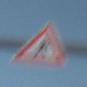
Verkehrszeichen: FussgaengerRechts
Umgebung: Outdoor, Nature
Tageszeit: SunriseSunset
Wetter: Clear
Licht: Natural
Jahreszeit: Winter
Kontrast: LowContrast